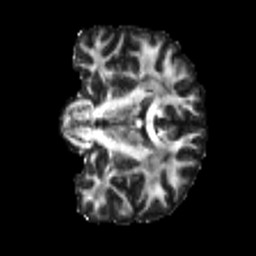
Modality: FA
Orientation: coronal
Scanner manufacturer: siemens
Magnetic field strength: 3 T
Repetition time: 4 s
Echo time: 0.0594 s